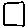
Label: square